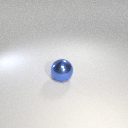
large blue metal sphere